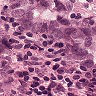
Metastatic tissue present: yes